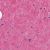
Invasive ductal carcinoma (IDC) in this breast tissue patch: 0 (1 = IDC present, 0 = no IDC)